Question: How to create an email that run in the background as long as there is a timeout > 2 between 2 dates.
2 days the difference between the 2 dates otherwise there is a time overrun as in the photo (opening date1, closing date2 : date2 -date1 > 2 => mail)

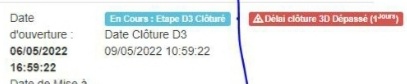
Answer: You can follow below steps:
1. Create a background SQLAgent job, which runs on regular schedule, say daily once or every 12 hours, based on the notification schedule.
2. This SQLAgent job, polls the schedule table and sends email using sp_send_dbmail. Use DATEDIFF(day,GETDATE(),TravelDate) < 2 to find out the travels within 2 days. send email using sp_send_dbmail